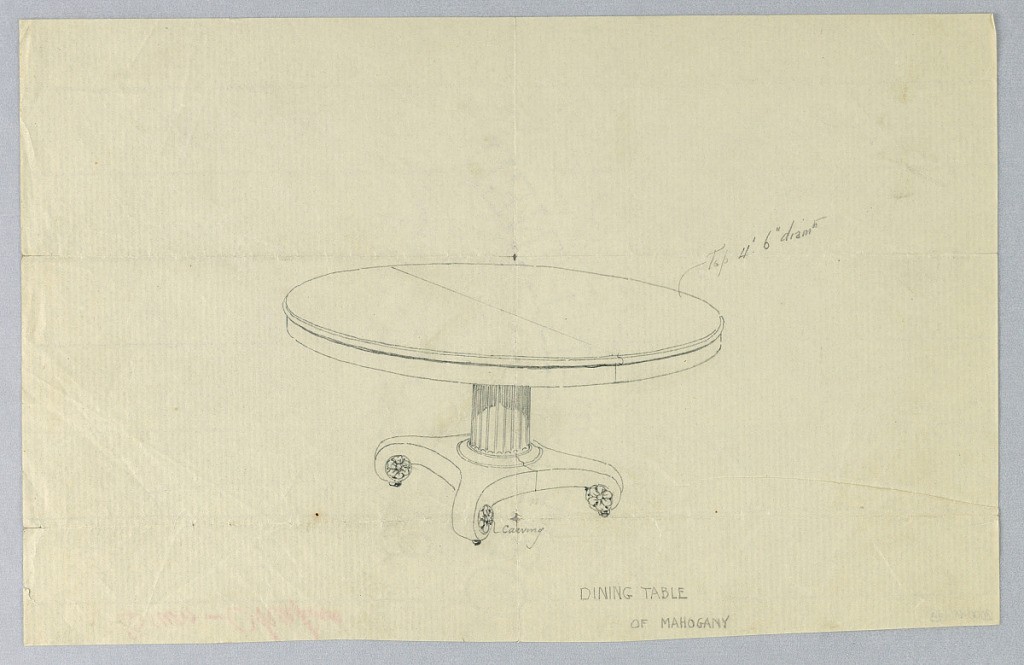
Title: Design for Round Dining Table of Mahogany on Scroll-Like Feet
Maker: A.N. Davenport Co.
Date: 1900–05
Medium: Graphite on thin cream paper
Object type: Drawing
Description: Round molded top with dividing stretcher running across center, raised on fluted columnar support with molded double band around bottom, sitting atop "X"-shaped base terminating in scroll-like feet with carved floral rosettes.